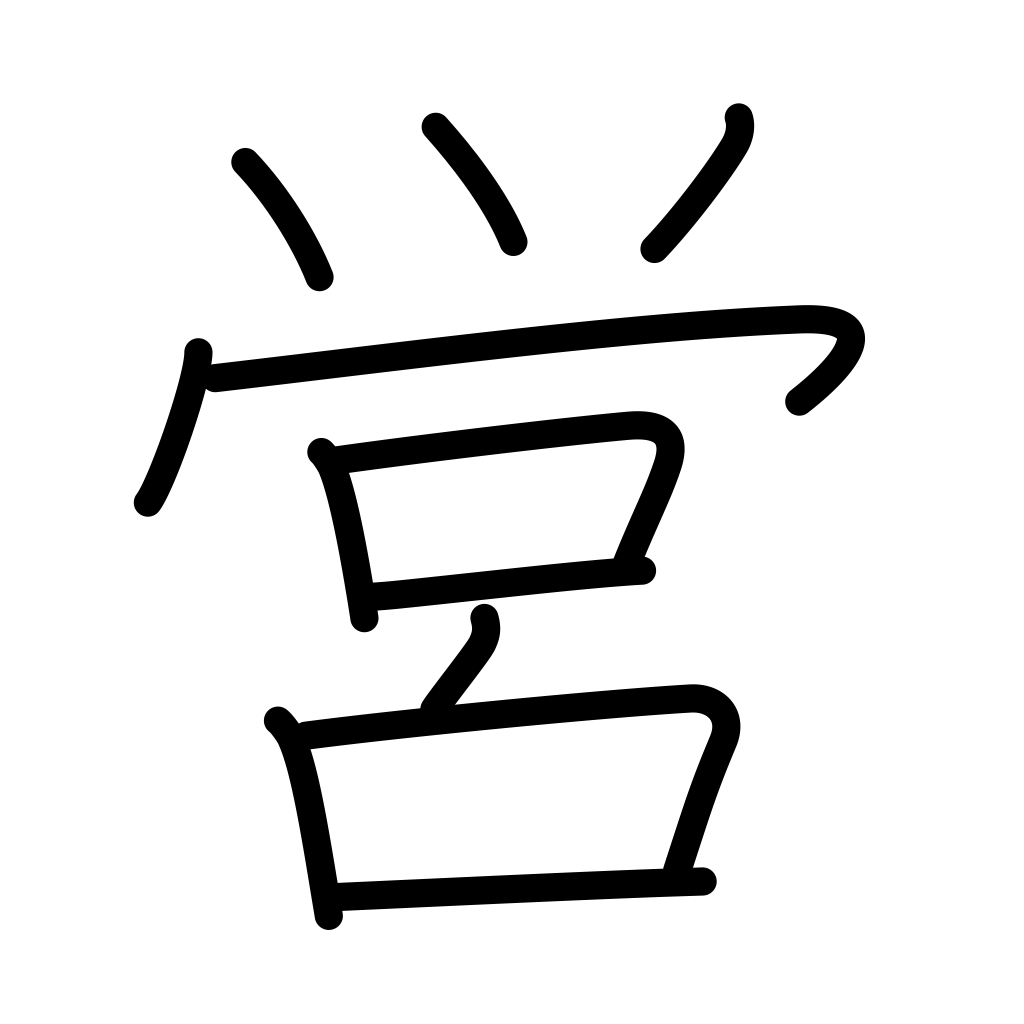
Meaning: camp, perform, build